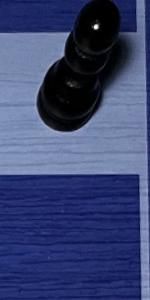
Label: Empty